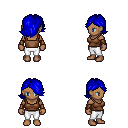
a pixel art fantasy rpg character, female body template, human, dark skin, brown pirate shirt, white pants, blue swoop hairstyle, leather bracers, four views (front, back, left, right), 2x2 character sprite sheet, small pixel art, hard edges, no anti-aliasing